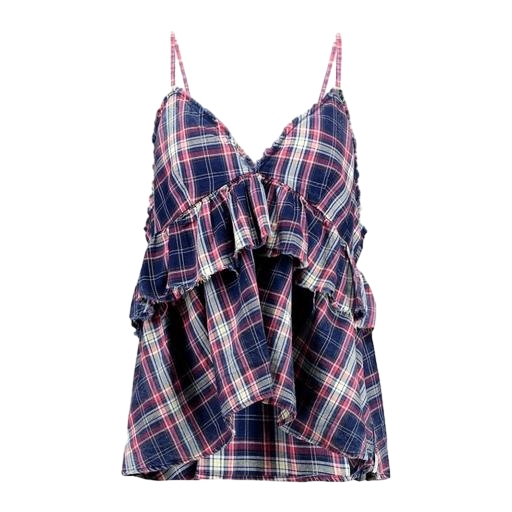
blue plaid cold-shoulder top, multicolor amber plaid strappy top, pink plaid top, white background